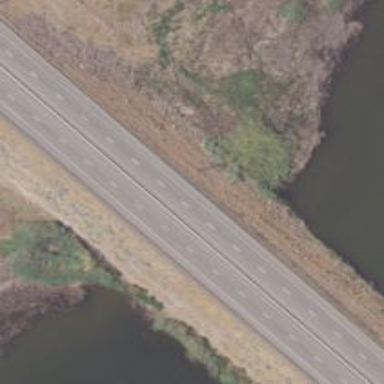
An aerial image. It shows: Trunk highway with expressway features.